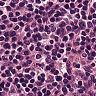
Metastatic tissue present: no